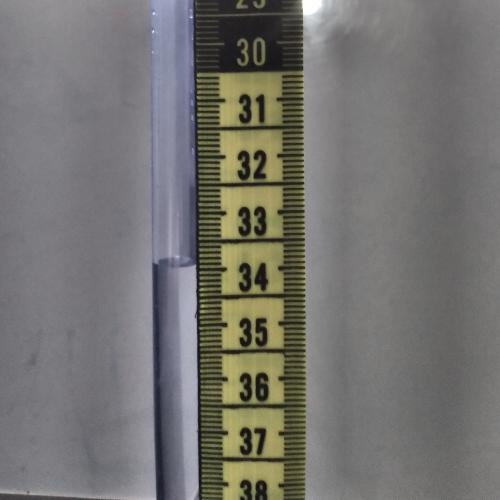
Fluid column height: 34.0 cm